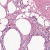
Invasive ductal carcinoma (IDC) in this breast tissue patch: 0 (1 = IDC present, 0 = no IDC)